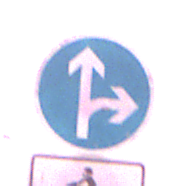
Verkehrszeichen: VorgeschriebeneFahrtrichtungGeradeausOderRechts
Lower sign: EinspurigeFahrzeugeFrei3
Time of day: SunriseSunset
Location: Outdoor (Urban)
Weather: PartlyCloudy
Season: NotSpecified
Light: Natural